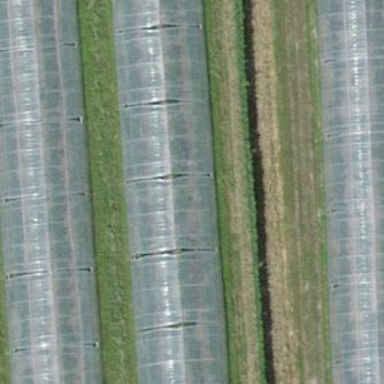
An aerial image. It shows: Greenhouse.